Question: I am working on an Angular application that uses ngx-charts bubble chart. The content on the chart is updated as a user narrows in on a time range.
I'm using the bubble chart to mark certain events in time on a timeline rather than representing data so I'm deviating a little bit from it's intended use but I don't believe that should be too much of an issue.
Occasionally when the chart updates, I will get a large gap between the y-axis and the beginning of the x-axis. The start/end times of the chart are correct, I'm just having an issue with the spacing.

I'm adding data to the chart by pushing data into a new array, then assigning the new array to the displayed data array.
'''
let newData: object[] = [];
newData.push(foo);
displayedData = newData;
'''
I've tried forcing a re-render of the chart to get the data to display correctly.
'''
showChart = false; // this is attached to an *ngIf in the component HTML file
displayedData = [...displayedData];
showChart = true;
'''
The time on the chart is being adjusted via a subscription to an NGXS store value that is updated by another component.
'''
times$.subscribe(times => {
if (times) {
xScaleMin = times.start;
xScaleMax = times.stop;
}
}
'''
Any ideas? Thanks in advance!
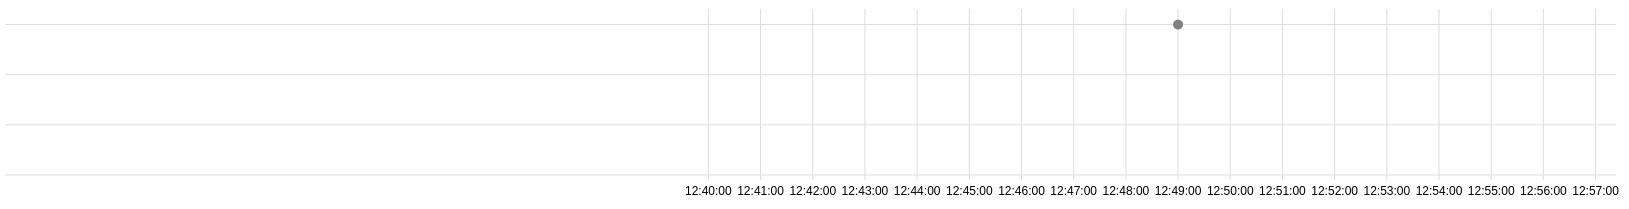
Answer: As it turns out, I wasn't properly removing data outside of the time range. As the chart moved forward in time, there was data that was left behind that was still on the chart but before the 'xScaleMin' value. But for some reason, the bubbles weren't appearing on the old data.